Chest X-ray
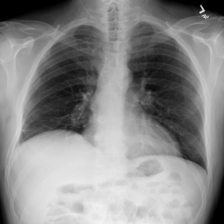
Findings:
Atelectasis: negative
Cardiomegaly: negative
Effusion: negative
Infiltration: negative
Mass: negative
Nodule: negative
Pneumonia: negative
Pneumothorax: negative
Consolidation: negative
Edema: negative
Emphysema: negative
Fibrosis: negative
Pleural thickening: negative
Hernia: negative